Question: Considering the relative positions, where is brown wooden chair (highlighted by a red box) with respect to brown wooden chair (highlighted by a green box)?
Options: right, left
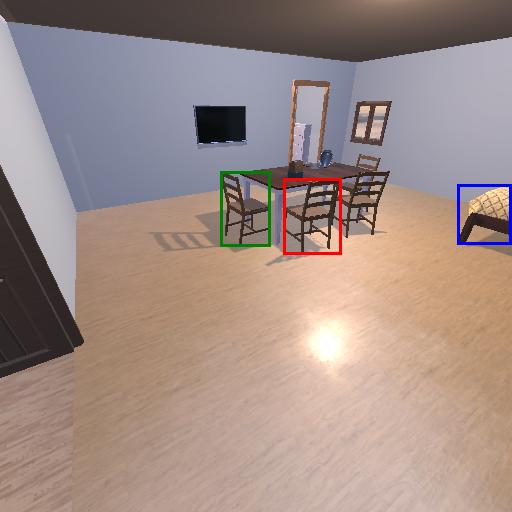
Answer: right